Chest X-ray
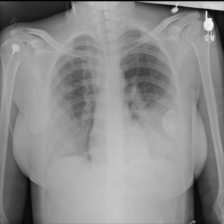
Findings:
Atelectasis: negative
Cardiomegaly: negative
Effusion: negative
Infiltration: positive
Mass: negative
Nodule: negative
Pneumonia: negative
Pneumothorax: negative
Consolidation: negative
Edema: negative
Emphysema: negative
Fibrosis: negative
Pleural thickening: negative
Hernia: negative